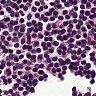
Metastatic tissue present: no